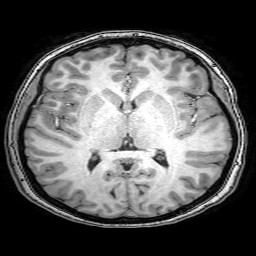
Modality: T1w
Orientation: coronal
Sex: female
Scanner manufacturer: philips
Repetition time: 0.0082 s
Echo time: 0.00375 s